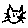
Label: cat